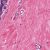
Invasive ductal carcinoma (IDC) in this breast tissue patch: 0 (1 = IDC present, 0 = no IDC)